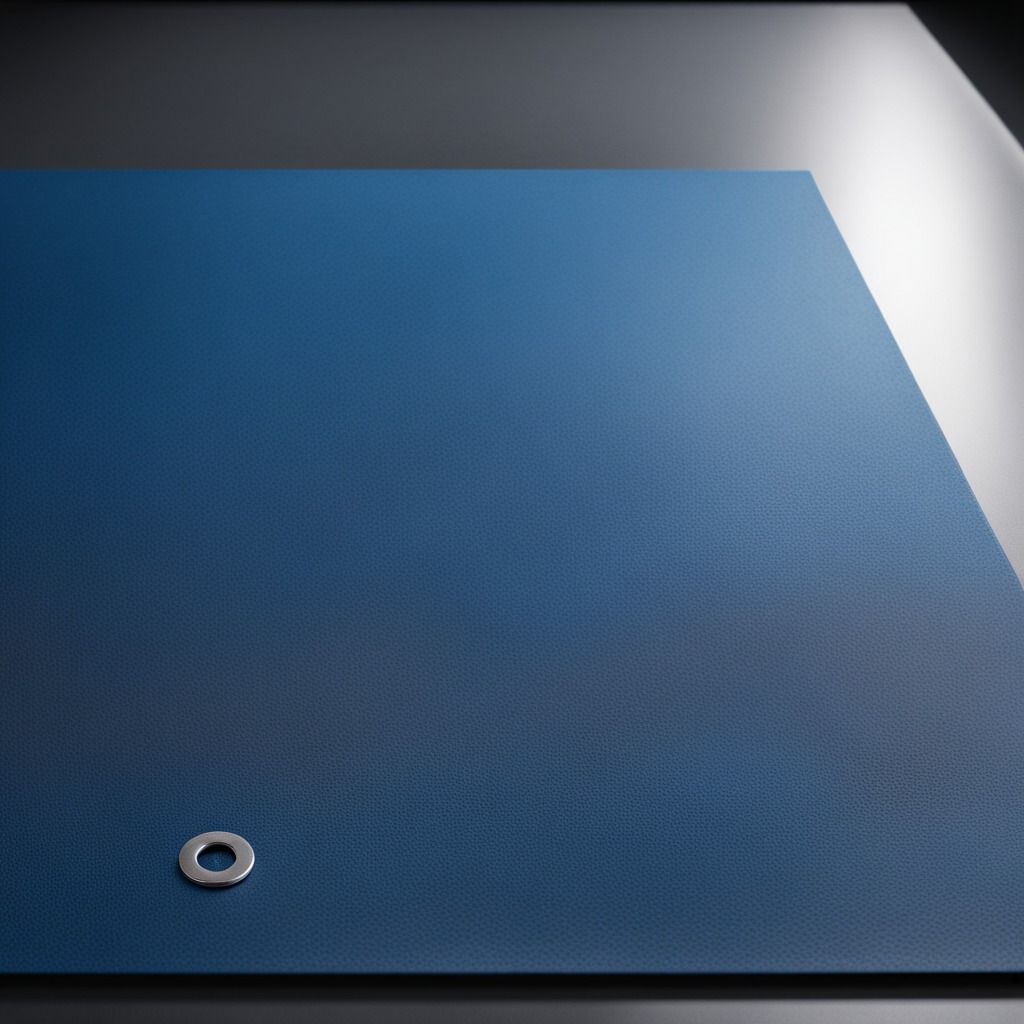
A flat metal washer is lying on the granite tabletop.